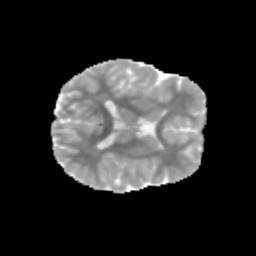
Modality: MD
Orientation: axial
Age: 9
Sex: male
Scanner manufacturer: siemens
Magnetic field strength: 3 T
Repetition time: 3.8 s
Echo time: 0.07 s